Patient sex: M
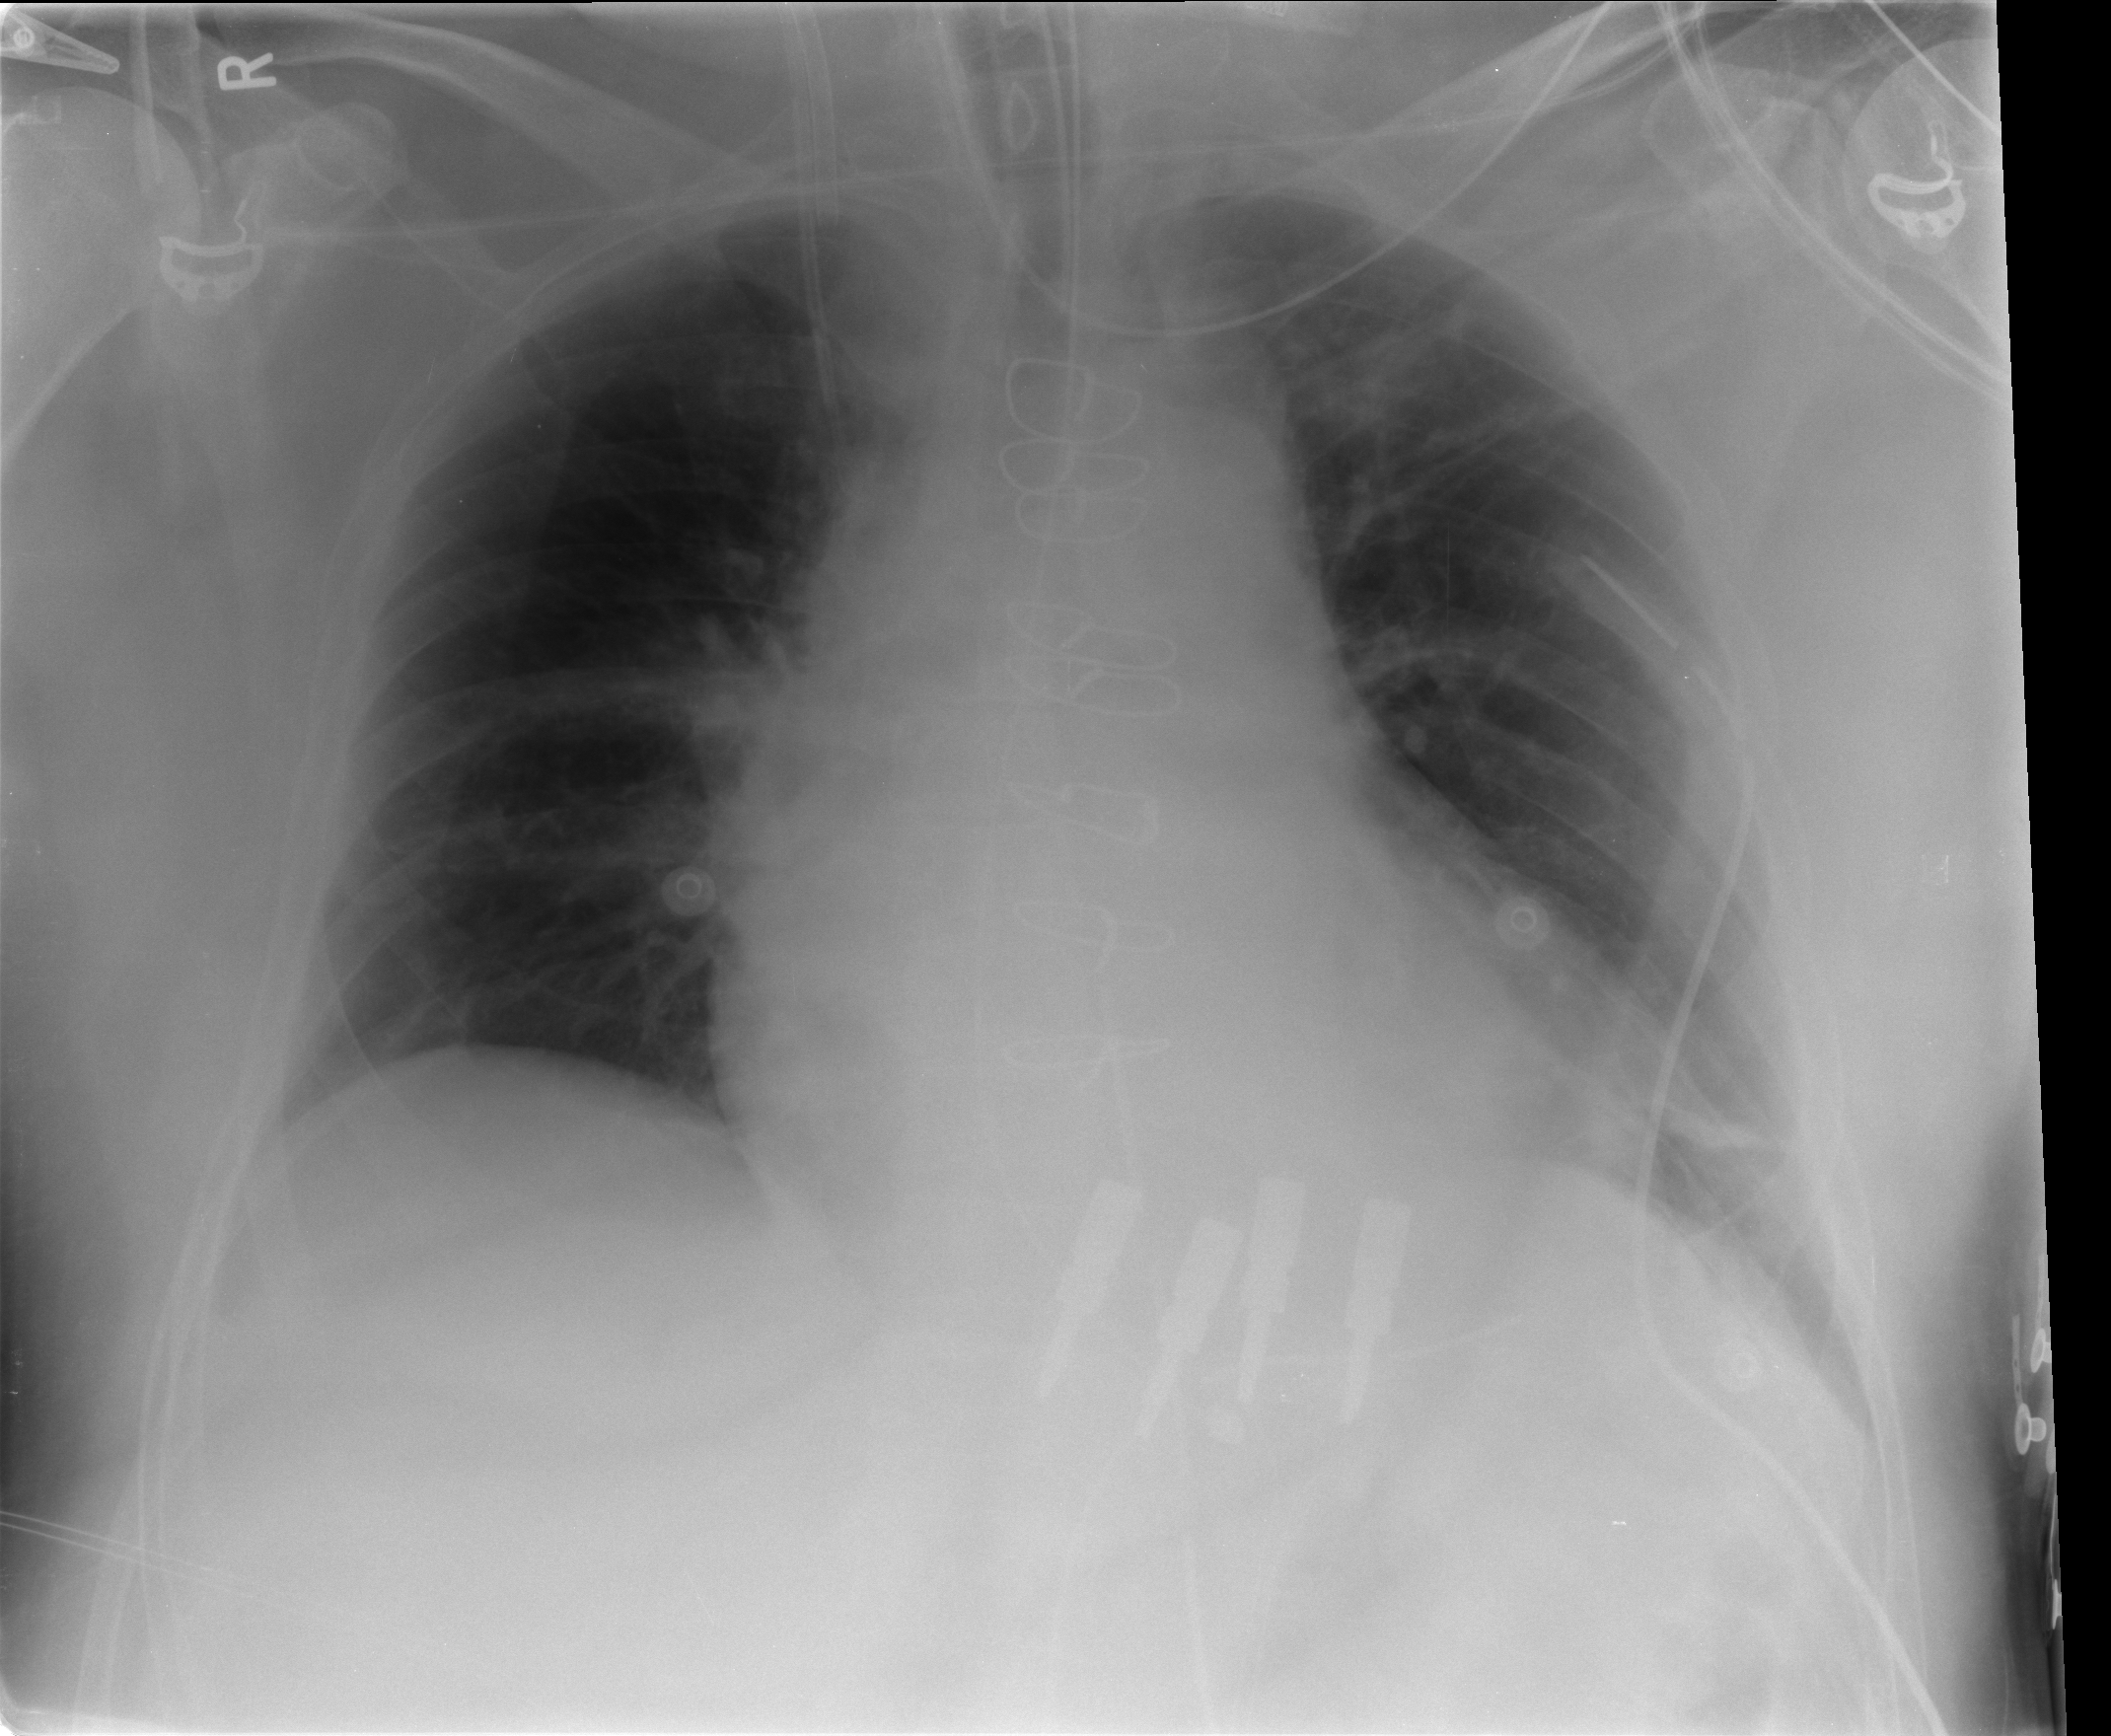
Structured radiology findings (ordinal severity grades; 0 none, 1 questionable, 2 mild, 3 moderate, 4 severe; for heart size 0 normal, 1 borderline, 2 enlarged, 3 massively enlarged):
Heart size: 2
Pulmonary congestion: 2
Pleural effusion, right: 0
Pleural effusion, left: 0
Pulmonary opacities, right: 0
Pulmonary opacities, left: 0
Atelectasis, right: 0
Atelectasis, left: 2